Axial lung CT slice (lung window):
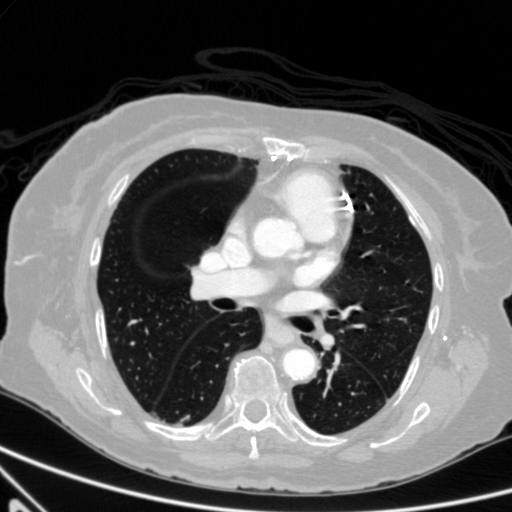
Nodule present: no